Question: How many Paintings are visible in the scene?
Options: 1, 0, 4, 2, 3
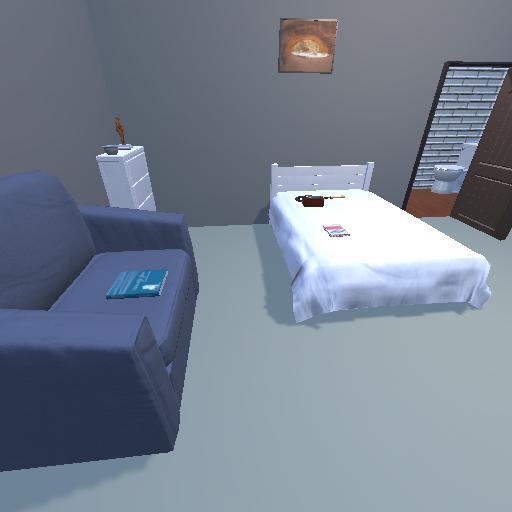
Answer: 1